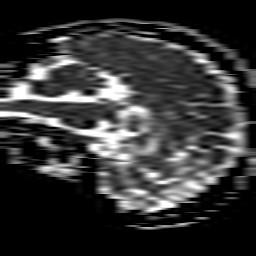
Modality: ADC
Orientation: sagittal
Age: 40
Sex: female
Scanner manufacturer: philips
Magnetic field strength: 1.5 T
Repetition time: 3.643 s
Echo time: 0.09255 s